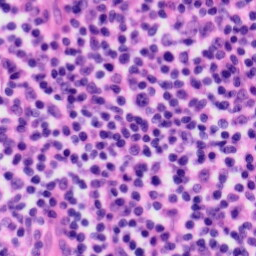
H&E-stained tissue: Tonsil